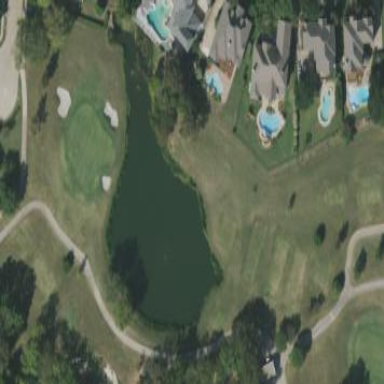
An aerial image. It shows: Water hazard in golf course. The hazard is natural water feature.